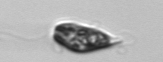
Label: Euglena